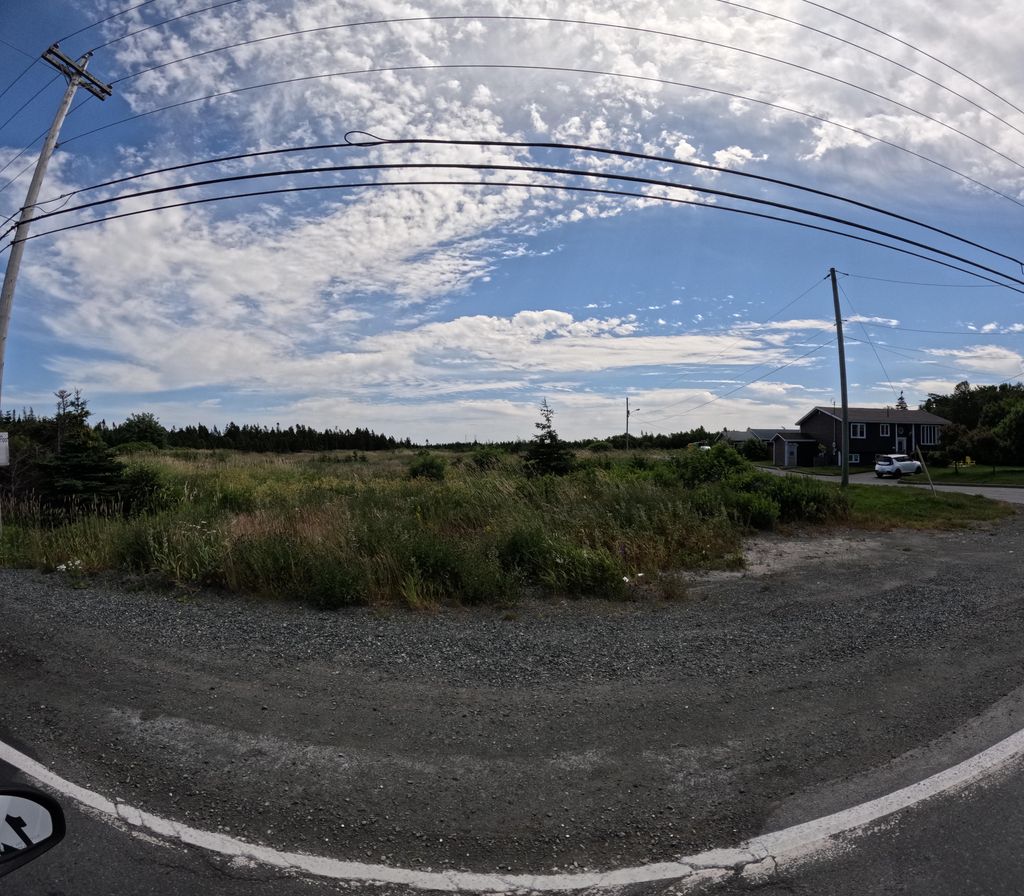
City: st_johns